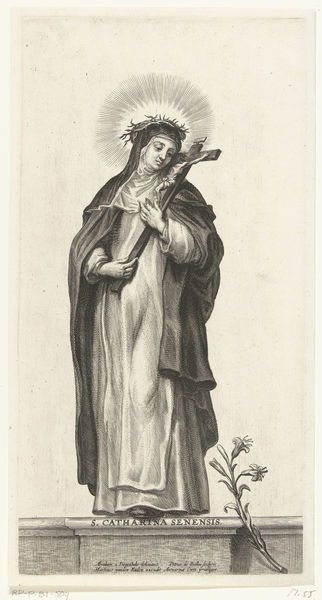
Titel: Heilige Catharina van Siena met crucifix
Künstler: Pieter de (I) Bailliu
Standort: Amsterdam
Institution: Rijksmuseum
Schlagwörter: umhang, blume, dirnen, schwarz, weiss, zeichnung, hemd, sockel, stehen, kirche, figur, mantel, stehend, skulptur, statue, schrift, graphik, kopftuch, inschrift, podest, ring, kreuz, religion, steht, druck, schwarzweiss, stich, nonne, habit, kranz, lilie, altar, heiligenschein, nimbus, jesus, schmerz, dornen, siena, kruzifix, heilige, maria, madonna, zeichnunt, dornenkrone, verzückung, katharina, korne, tora, katharina von siena, kruzufix, chrisrtus, st. katharina, cathrina, senensis